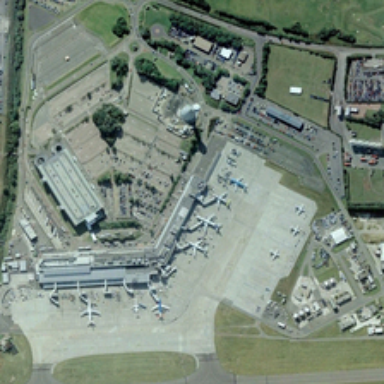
Some planes are near a large building in an airport .